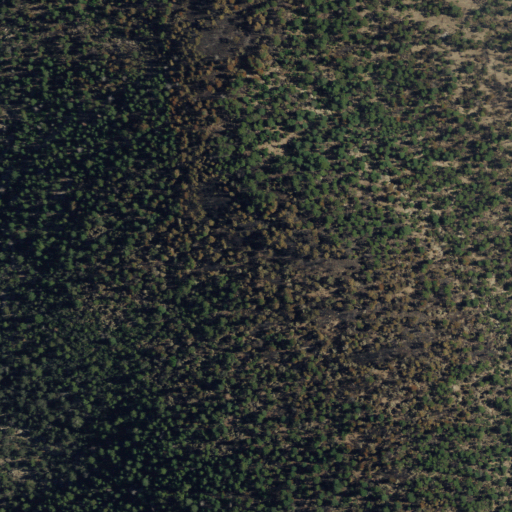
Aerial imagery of mountain in New Mexico named T X Mountain containing grassland and evergreen forest